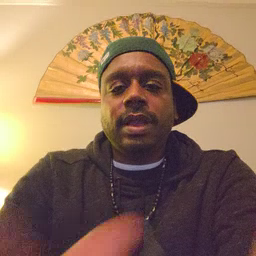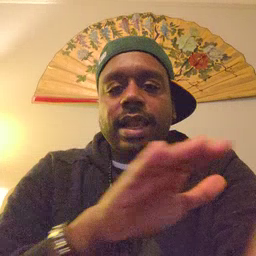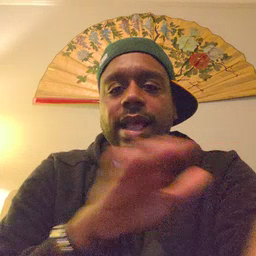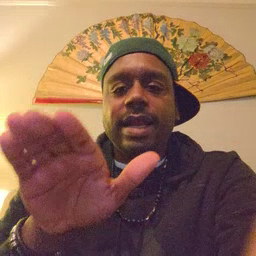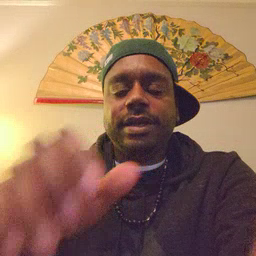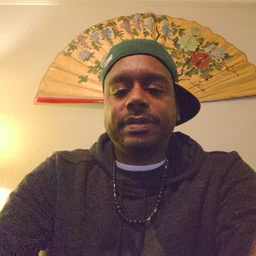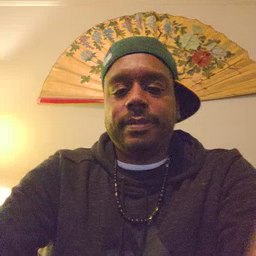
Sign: clean